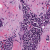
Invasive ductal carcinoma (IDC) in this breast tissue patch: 1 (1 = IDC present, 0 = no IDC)